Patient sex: M
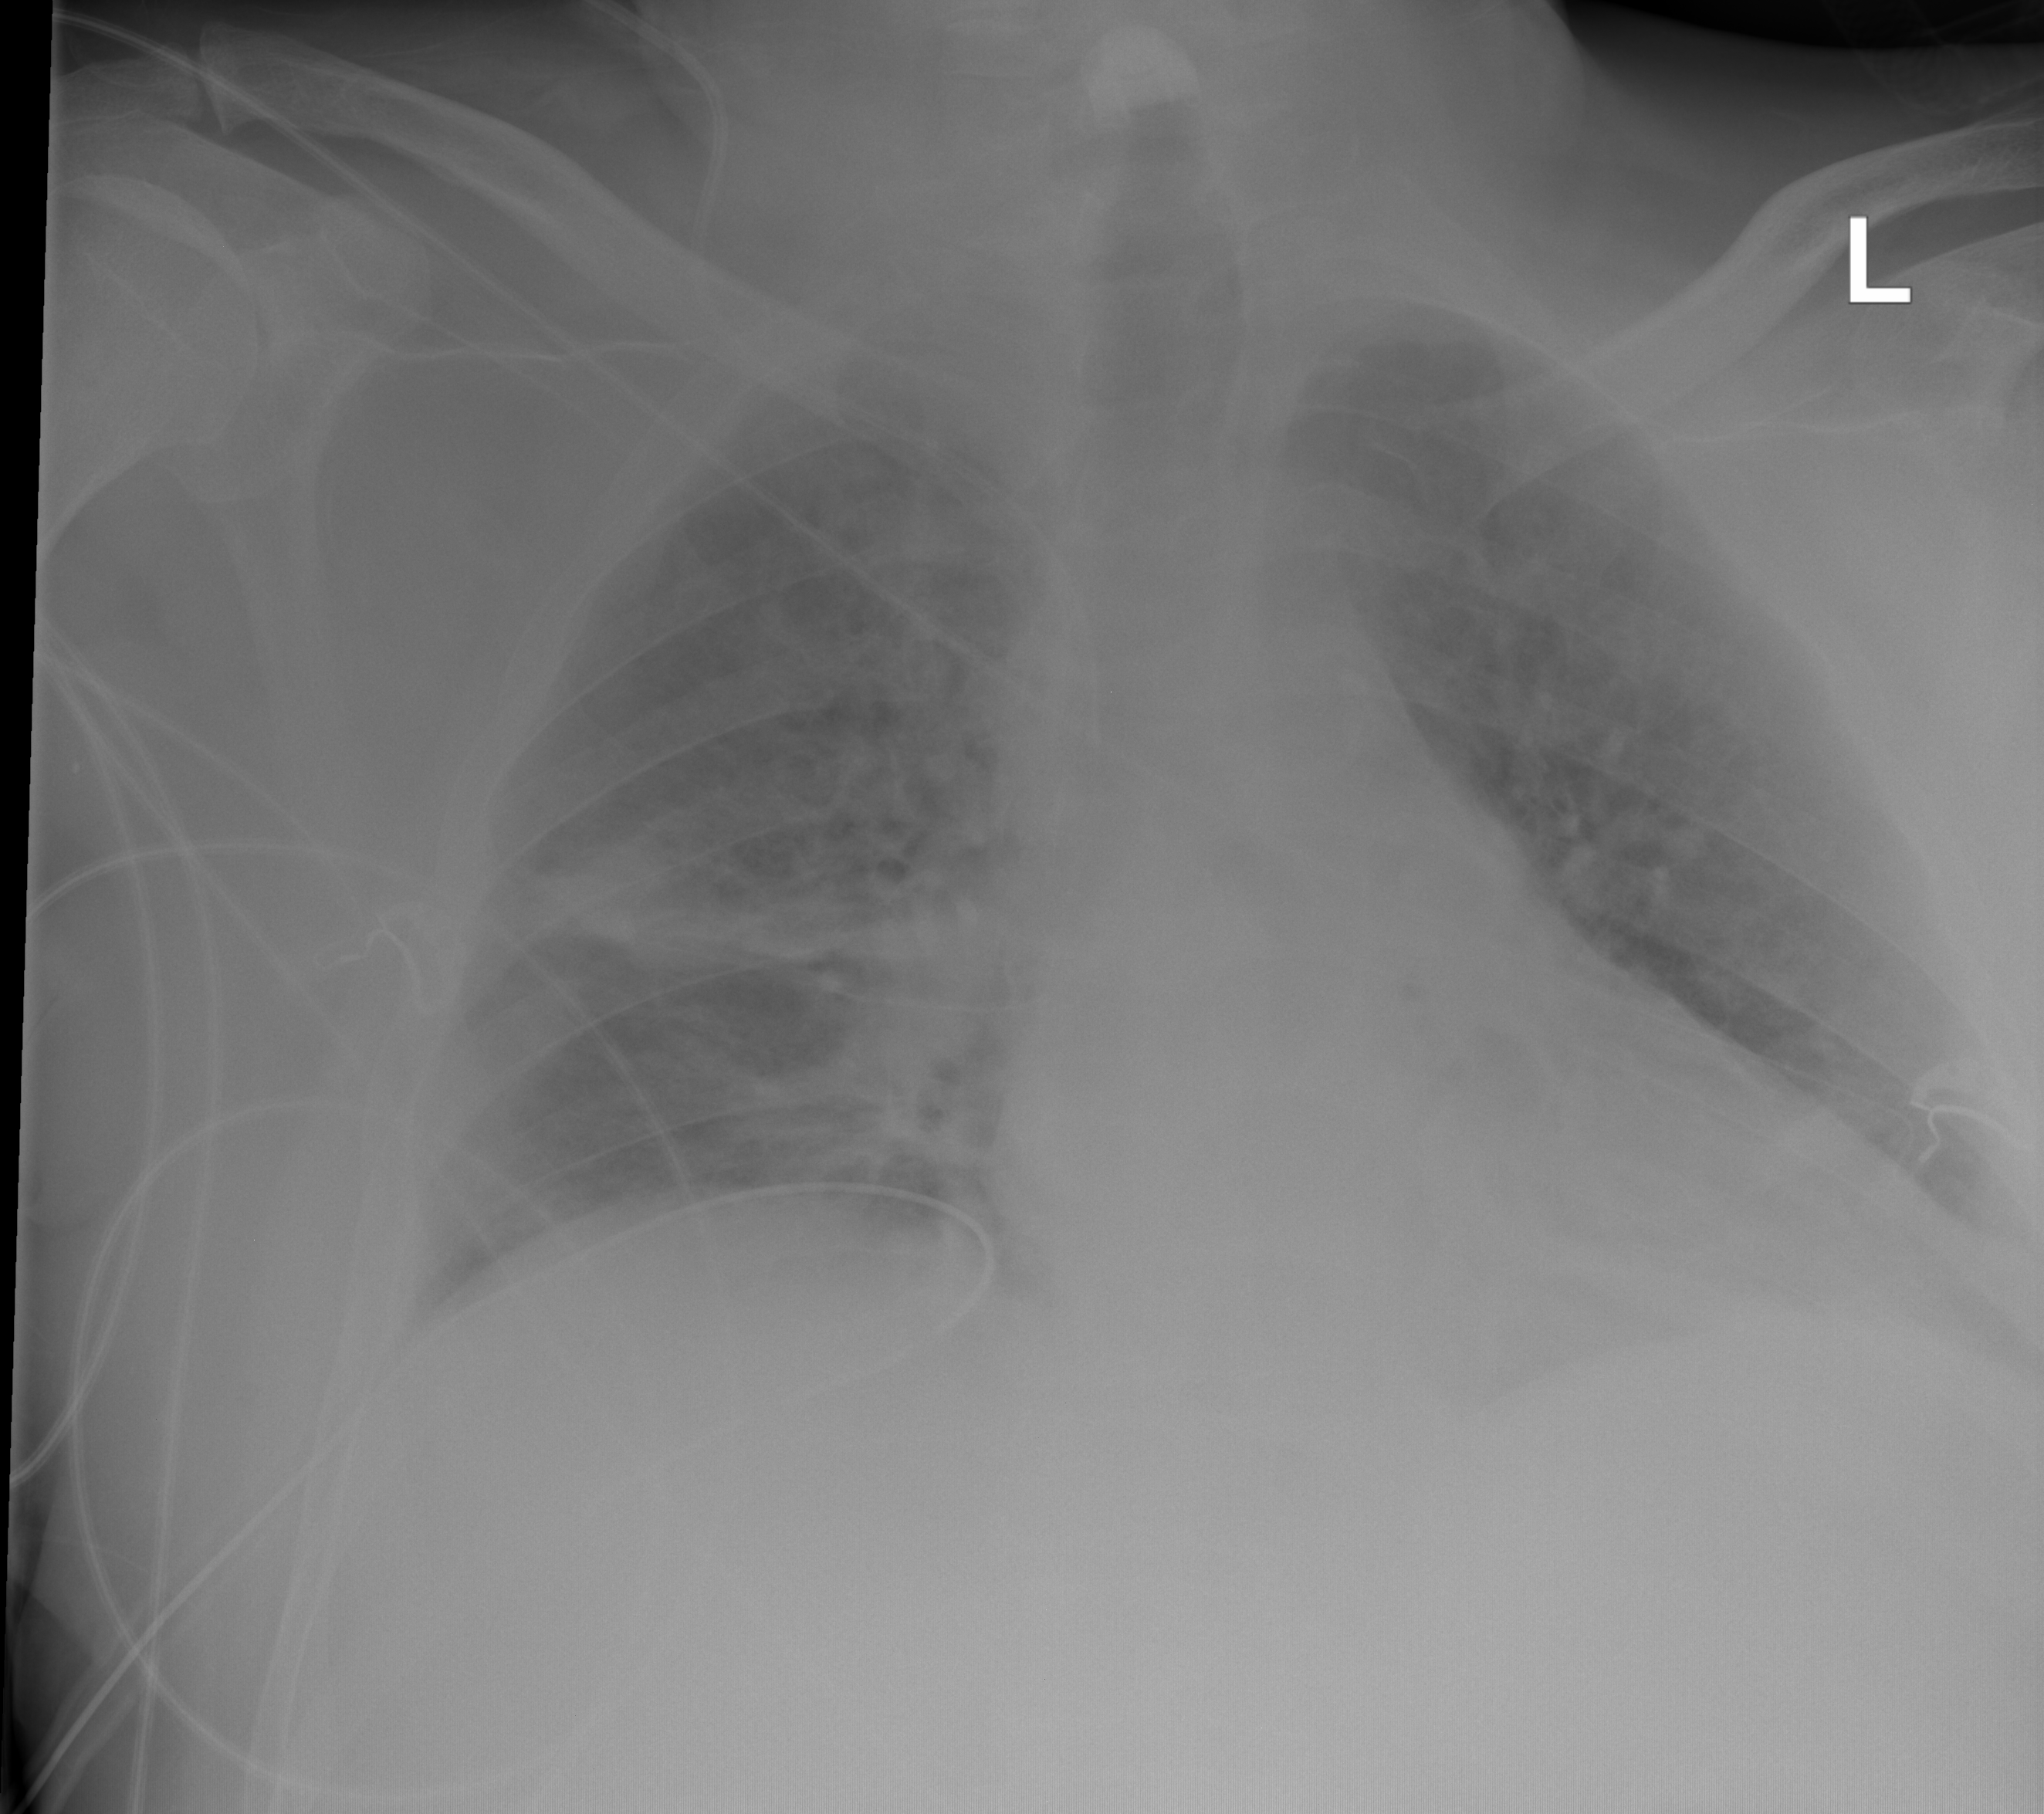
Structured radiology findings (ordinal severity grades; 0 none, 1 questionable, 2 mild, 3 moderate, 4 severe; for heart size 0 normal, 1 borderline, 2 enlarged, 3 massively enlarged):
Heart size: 1
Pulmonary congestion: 3
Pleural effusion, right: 2
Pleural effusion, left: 2
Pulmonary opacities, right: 2
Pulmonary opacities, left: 2
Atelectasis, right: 2
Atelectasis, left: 2